Question:
How do I disable the above popup in web camera programmatically using asp.net c#?
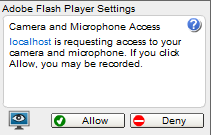
Answer: You can't. It's a security setting that you can't override.
You will have to use an alternative to Flash player.